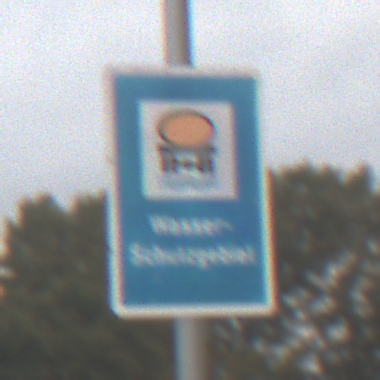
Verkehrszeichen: Wasserschutzgebiet
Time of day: MorningAfternoon
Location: Outdoor (Nature)
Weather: Overcast
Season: NotSpecified
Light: Natural